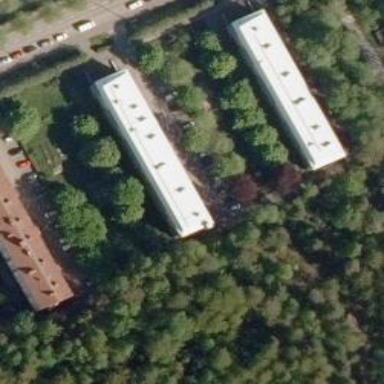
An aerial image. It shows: Apartments building with saltbox roof shape.